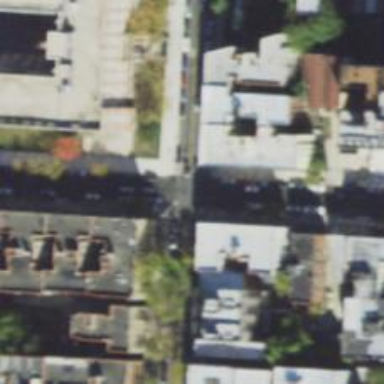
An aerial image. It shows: Residential road with separate sidewalk.